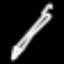
Label: pencil